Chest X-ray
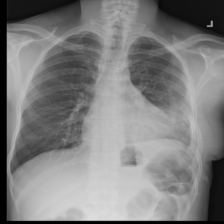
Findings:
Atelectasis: negative
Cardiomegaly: negative
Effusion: negative
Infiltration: negative
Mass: negative
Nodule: negative
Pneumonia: negative
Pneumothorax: negative
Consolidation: negative
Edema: negative
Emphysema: negative
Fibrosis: negative
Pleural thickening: negative
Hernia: negative